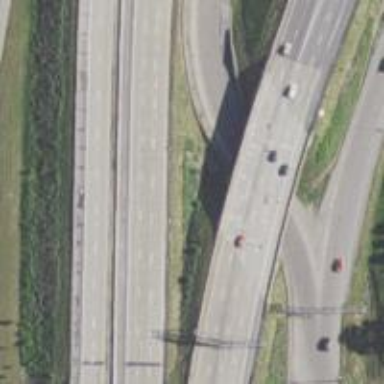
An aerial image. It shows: Motorway with embankment.